Question: There is a design drawn in Zepplin. There is a font
'''
font-family: HelveticaNeue;
font-size: 16px;
font-weight: 500;
font-style: normal;
font-stretch: normal;
line-height: 1.5;
letter-spacing: normal;
color: #888888;
'''
But for some reason in the browser it is displayed much thinner than in design. What could be the problem?
In the picture the design below the browser at the top:

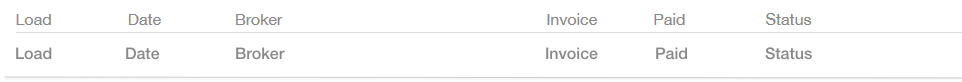
Answer: here you hape put the 'font-weight' property just put the value to '600' like below
> font-weight: 600;
the reason behind that is when we put font-weight below 600 it shows the text normal, while if we put the font-weight between 600-900 it shows the weighted text